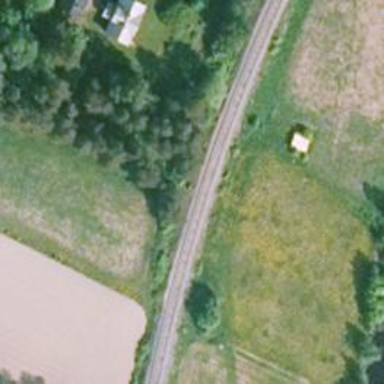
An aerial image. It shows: Rail track of class B1.